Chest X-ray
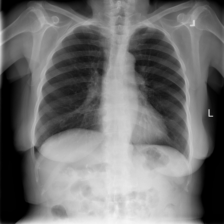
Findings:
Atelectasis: negative
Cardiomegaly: negative
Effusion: negative
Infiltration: negative
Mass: negative
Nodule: negative
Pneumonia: negative
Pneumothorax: negative
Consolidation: negative
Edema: negative
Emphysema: negative
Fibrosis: negative
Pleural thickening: negative
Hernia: negative